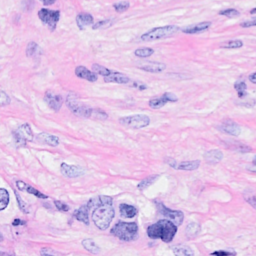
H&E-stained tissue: Breast